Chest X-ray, AP view. Patient: 54 years old, sex M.
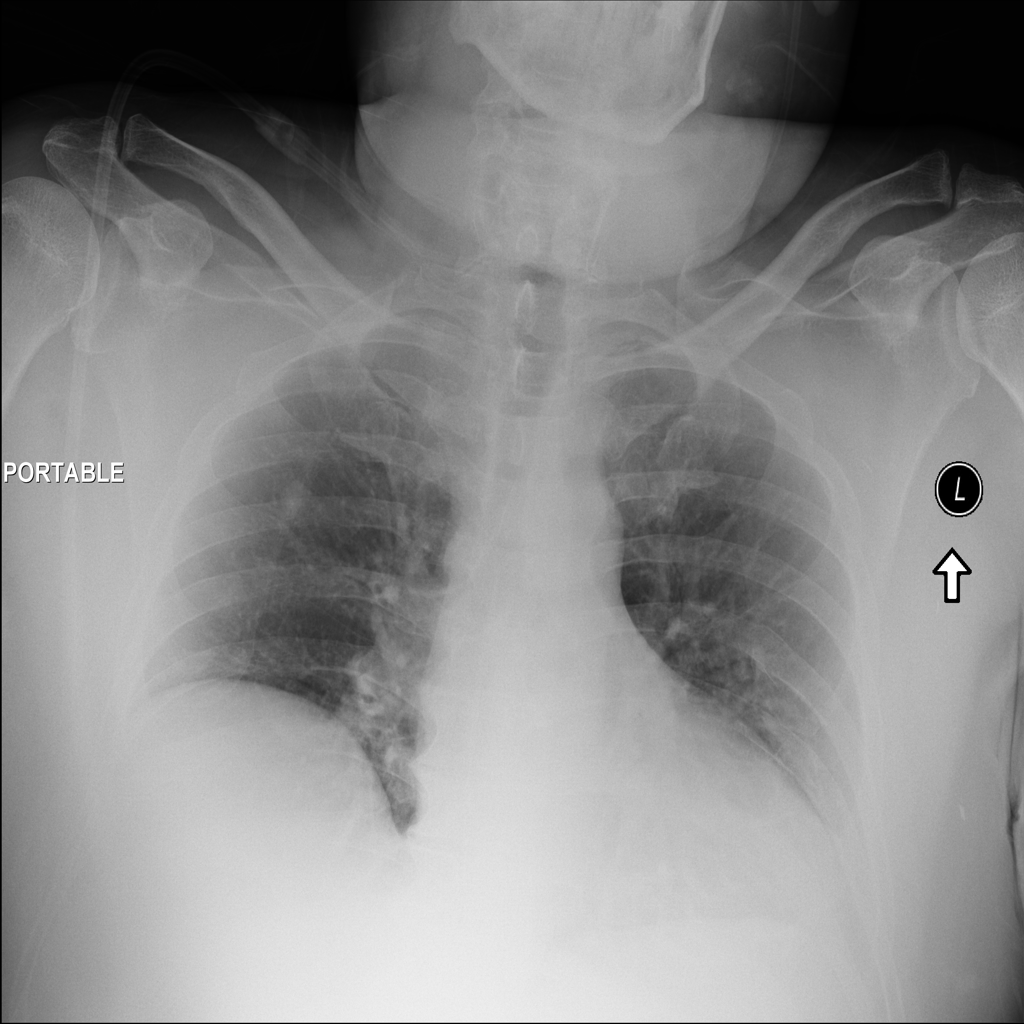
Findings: No Finding